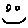
Label: smiley face